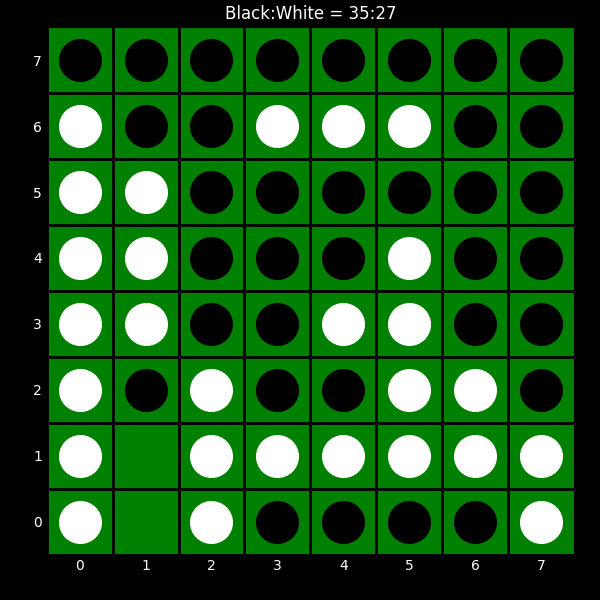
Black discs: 35
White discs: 27